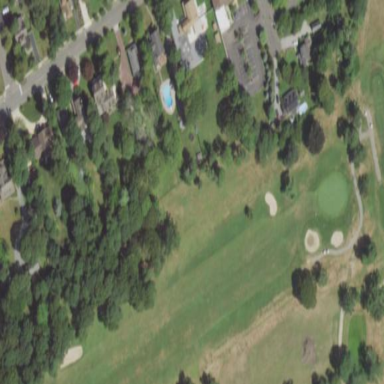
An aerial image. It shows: Golf fairway surrounded by grass.